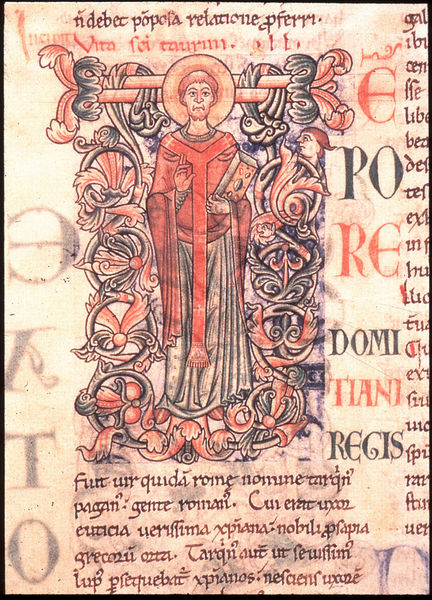
Titel: Lektionar aus Citeaux, Bd. 4
Institution: Dijon, Bibliothèque Municipale
Schlagwörter: mann, zeichnung, blüten, rot, ornament, rock, bart, bibel, gesicht, gewand, schrift, verzierung, buch, religion, text, buchstaben, heiligenschein, jesus, segen, segnen, heiliger, lilien, verzierungen, latein, markus, kalligraphie, buchmalerei, evangelist, evangelium, regis, domi